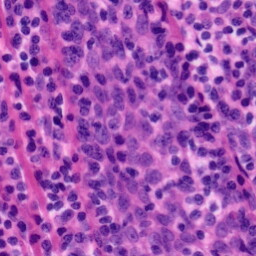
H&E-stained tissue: Tonsil